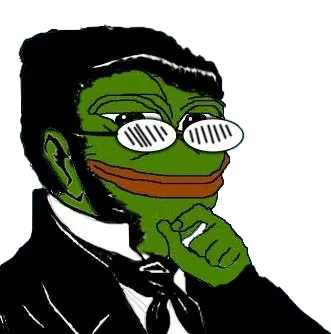
Label: 5_Pepe